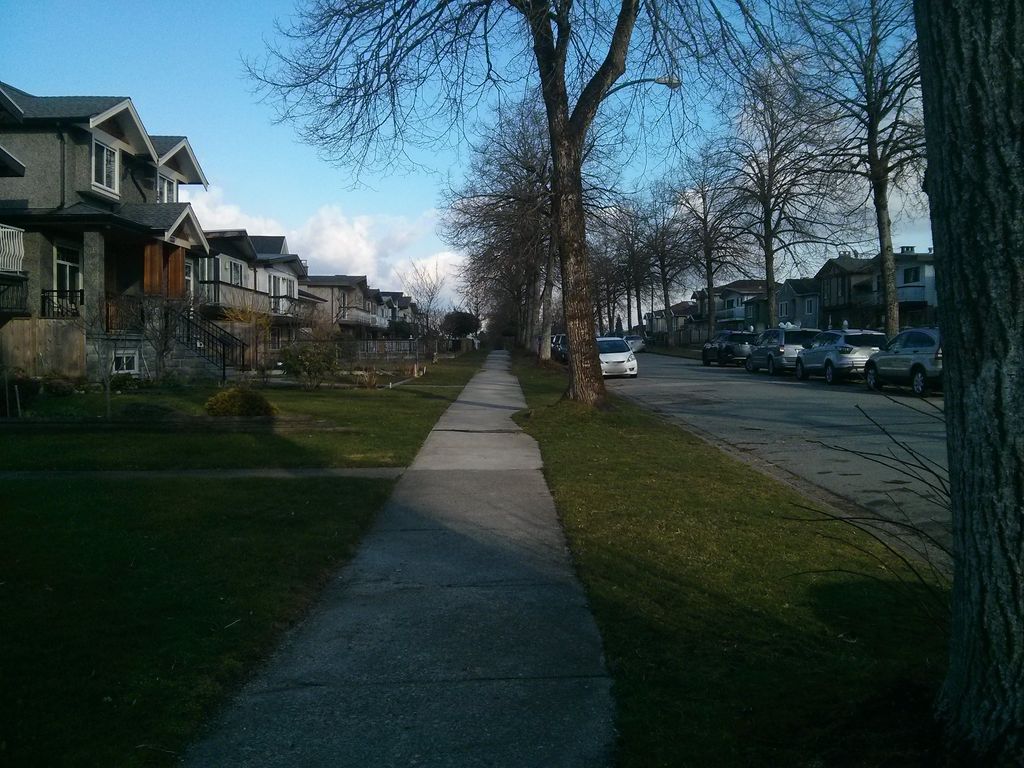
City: vancouver